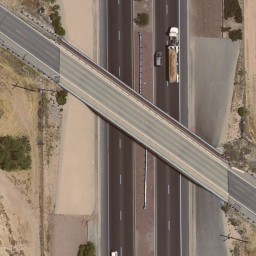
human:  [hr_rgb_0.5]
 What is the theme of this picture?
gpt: overpass